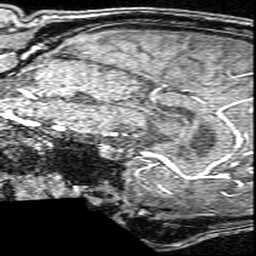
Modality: angio
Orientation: sagittal
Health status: ill
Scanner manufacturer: siemens
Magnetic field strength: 3 T
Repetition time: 0.022 s
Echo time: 0.00395 s